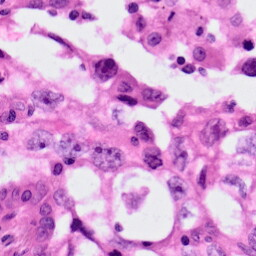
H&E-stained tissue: Lung